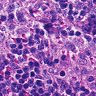
Metastatic tissue present: no